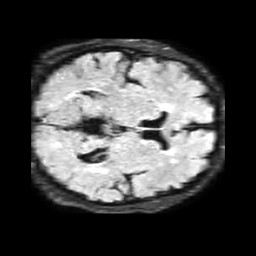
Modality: FLAIR
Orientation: axial
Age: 73
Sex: male
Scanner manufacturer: philips
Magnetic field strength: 1.5 T
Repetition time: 6 s
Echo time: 0.104 s